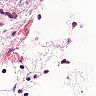
Metastatic tissue present: no